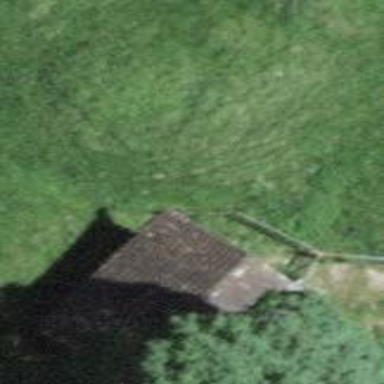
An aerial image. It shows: Barn.